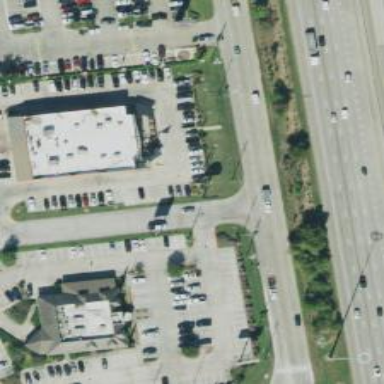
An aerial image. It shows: Secondary road with frontage road.